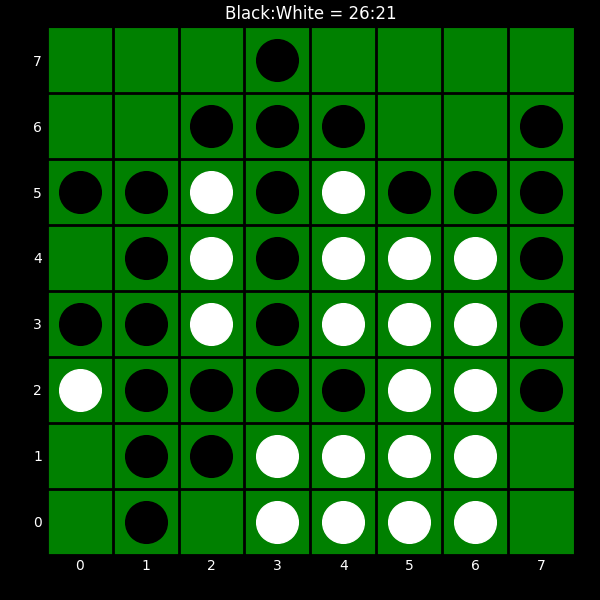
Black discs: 26
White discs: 21